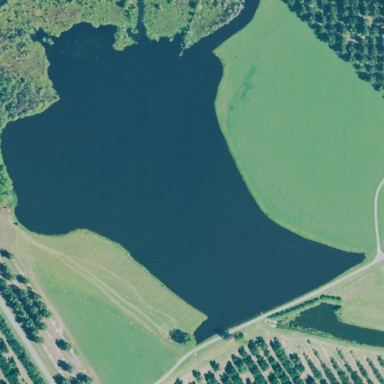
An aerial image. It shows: Natural reservoir of water.